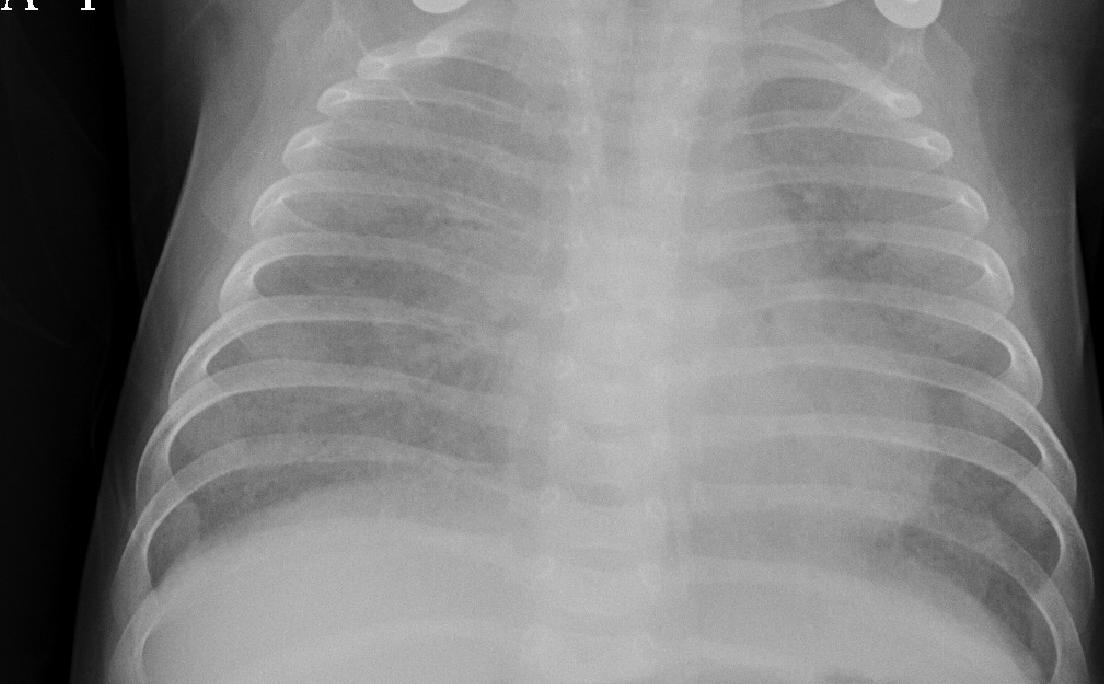
Diagnosis: PNEUMONIA